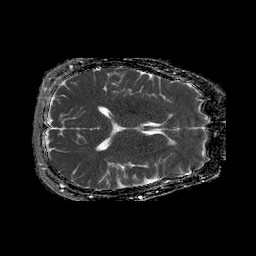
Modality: ADC
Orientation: axial
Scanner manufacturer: philips
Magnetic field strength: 1.5 T
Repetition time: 4.6 s
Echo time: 0.08941 s